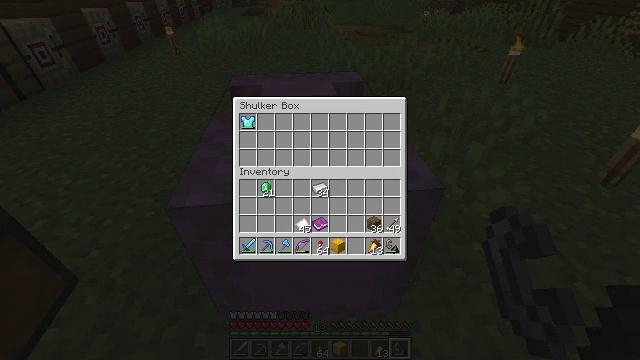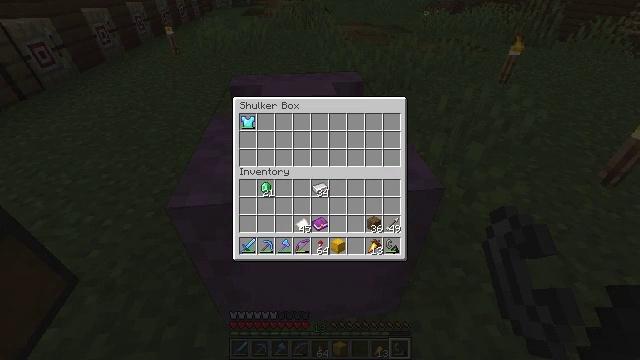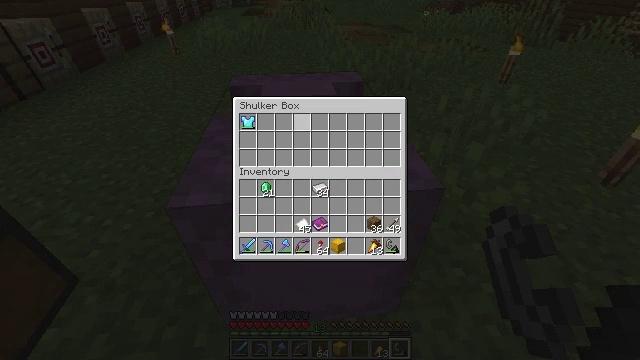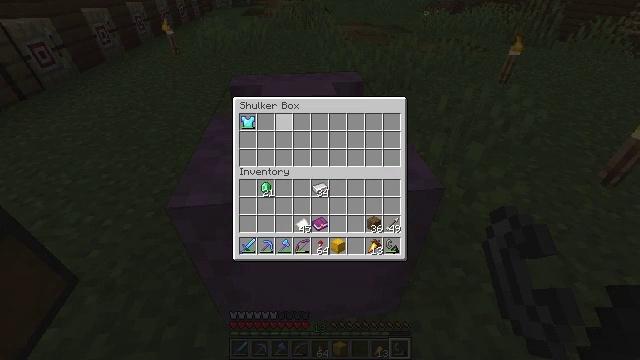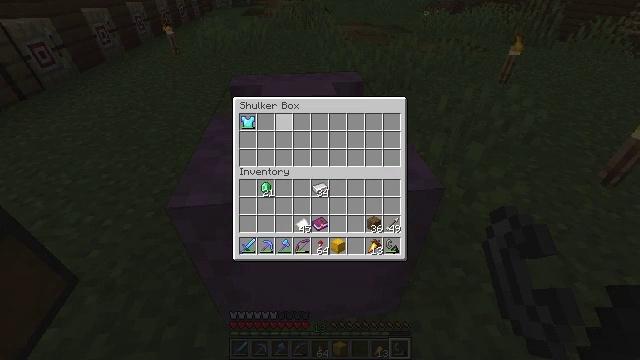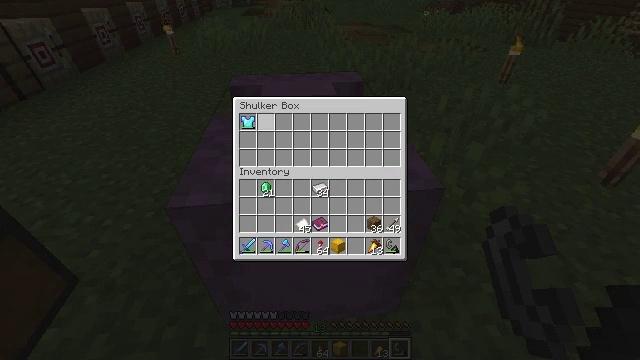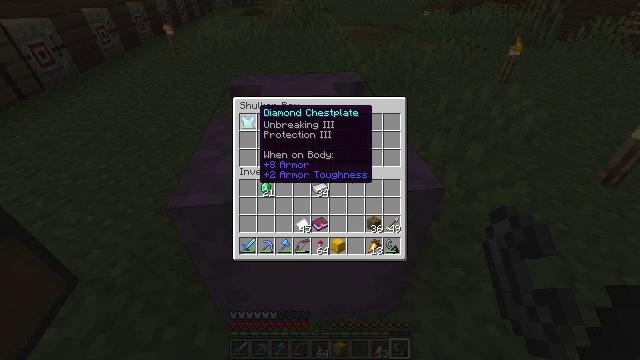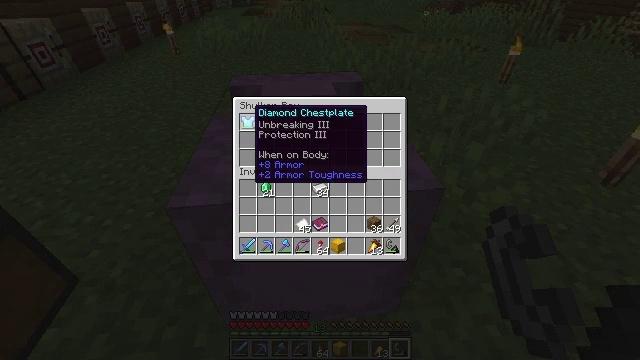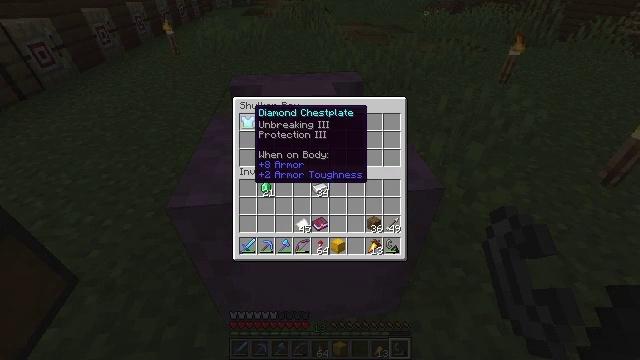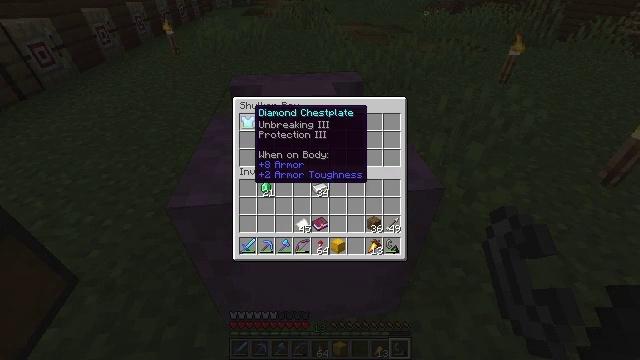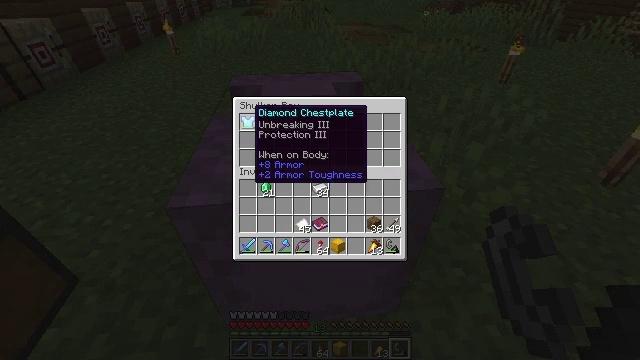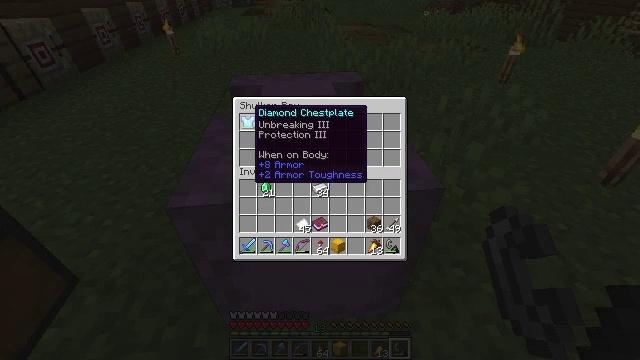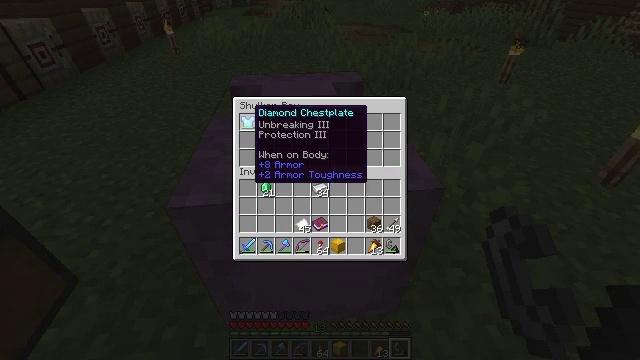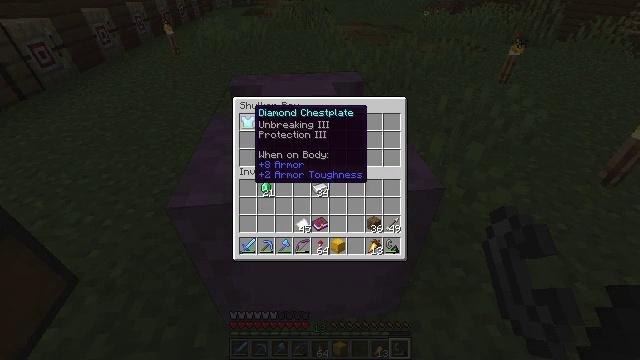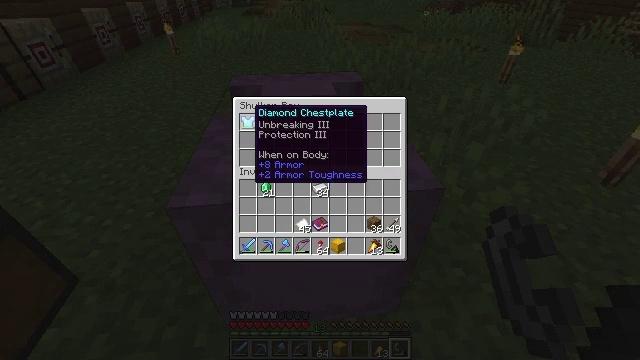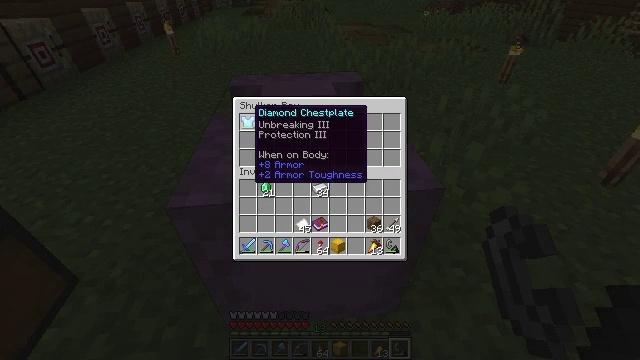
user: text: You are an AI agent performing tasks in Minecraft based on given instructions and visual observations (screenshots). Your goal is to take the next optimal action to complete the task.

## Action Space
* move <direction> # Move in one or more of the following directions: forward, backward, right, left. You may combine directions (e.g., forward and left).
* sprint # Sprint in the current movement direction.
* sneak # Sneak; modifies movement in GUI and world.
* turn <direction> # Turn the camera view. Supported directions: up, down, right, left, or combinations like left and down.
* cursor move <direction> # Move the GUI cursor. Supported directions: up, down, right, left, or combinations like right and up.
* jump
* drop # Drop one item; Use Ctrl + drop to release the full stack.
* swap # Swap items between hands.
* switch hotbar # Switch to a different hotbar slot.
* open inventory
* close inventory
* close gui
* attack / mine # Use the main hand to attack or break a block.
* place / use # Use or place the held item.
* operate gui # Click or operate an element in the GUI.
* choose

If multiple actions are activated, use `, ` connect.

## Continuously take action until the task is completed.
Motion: motion action
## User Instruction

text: Remove an enchanted book from the inventory.
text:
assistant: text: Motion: sneak
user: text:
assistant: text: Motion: sneak, cursor move left
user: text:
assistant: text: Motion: sneak, cursor move left
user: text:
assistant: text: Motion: sneak
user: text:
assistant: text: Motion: sneak, cursor move left
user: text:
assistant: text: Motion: sneak, cursor move left
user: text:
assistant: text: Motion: sneak
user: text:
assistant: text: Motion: sneak
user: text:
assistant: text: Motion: sneak
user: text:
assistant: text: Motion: sneak
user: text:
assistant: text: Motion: sneak
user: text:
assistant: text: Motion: sneak
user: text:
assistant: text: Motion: sneak
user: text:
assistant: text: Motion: sneak
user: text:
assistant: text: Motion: sneak
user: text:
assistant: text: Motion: sneak
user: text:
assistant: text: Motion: sneak
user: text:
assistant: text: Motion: sneak
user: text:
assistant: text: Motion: sneak
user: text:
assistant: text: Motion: sneak
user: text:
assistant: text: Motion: sneak
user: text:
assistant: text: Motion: sneak
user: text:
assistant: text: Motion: sneak
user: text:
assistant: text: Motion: sneak
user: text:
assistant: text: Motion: sneak
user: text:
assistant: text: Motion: sneak
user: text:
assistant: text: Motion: sneak
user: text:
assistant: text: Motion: sneak
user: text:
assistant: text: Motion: sneak
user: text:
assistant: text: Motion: sneak